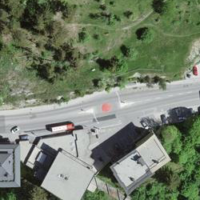
EUNIS habitat code: 55
Species observed at this site:
Populus tremula